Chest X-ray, PA view. Patient: 40 years old, sex F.
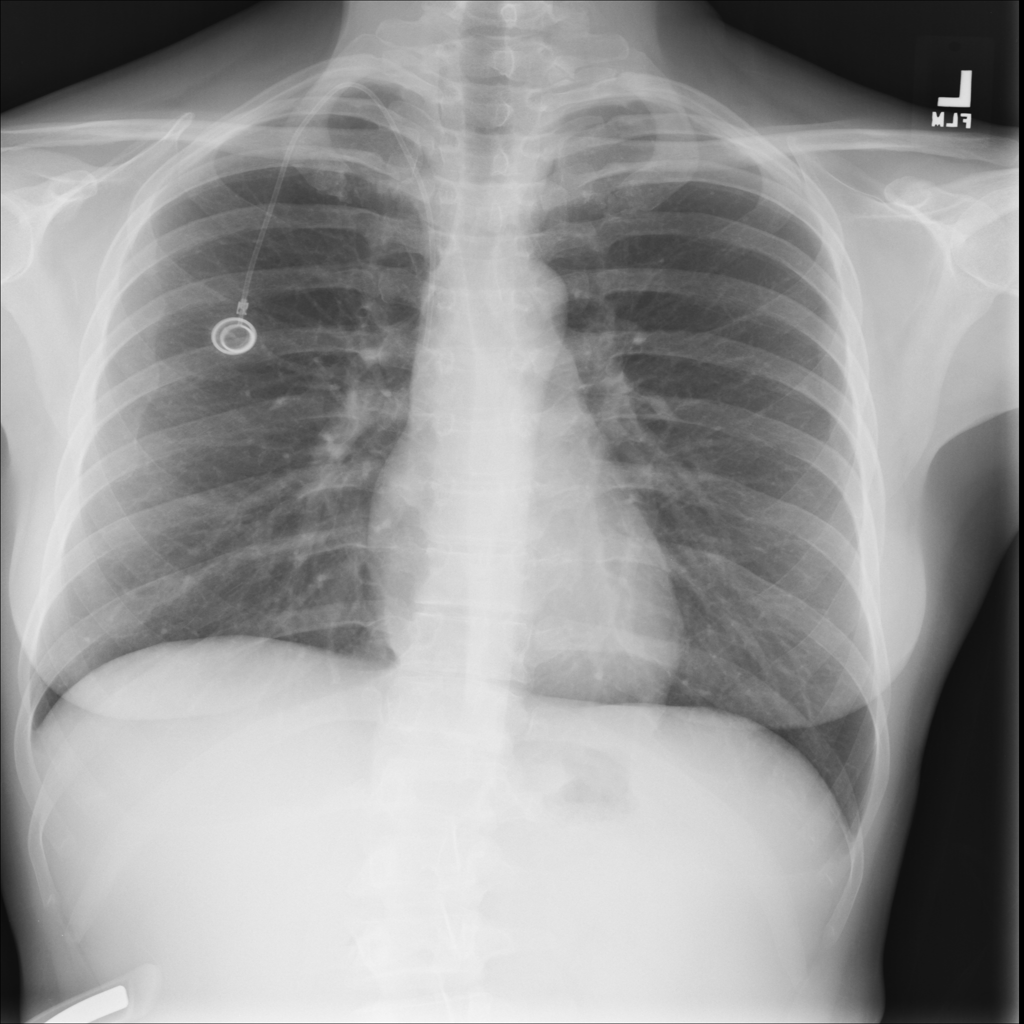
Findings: Pleural_Thickening